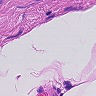
Metastatic tissue present: no